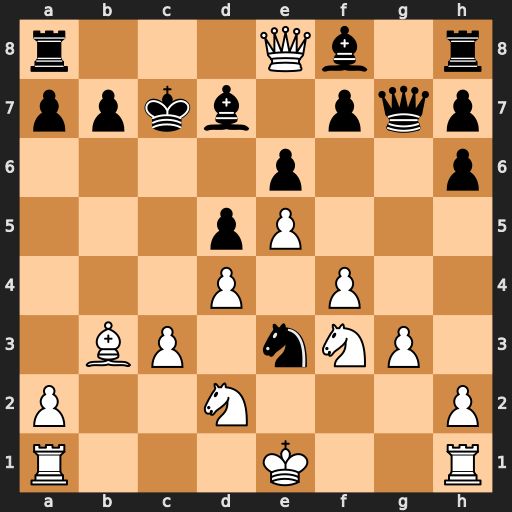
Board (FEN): r3Qb1r/ppkb1pqp/4p2p/3pP3/3P1P2/1BP1nNP1/P2N3P/R3K2R
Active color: w
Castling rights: KQ
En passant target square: -
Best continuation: Qxa8 Bc5 Qxh8